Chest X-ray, PA view. Patient: 45 years old, sex M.
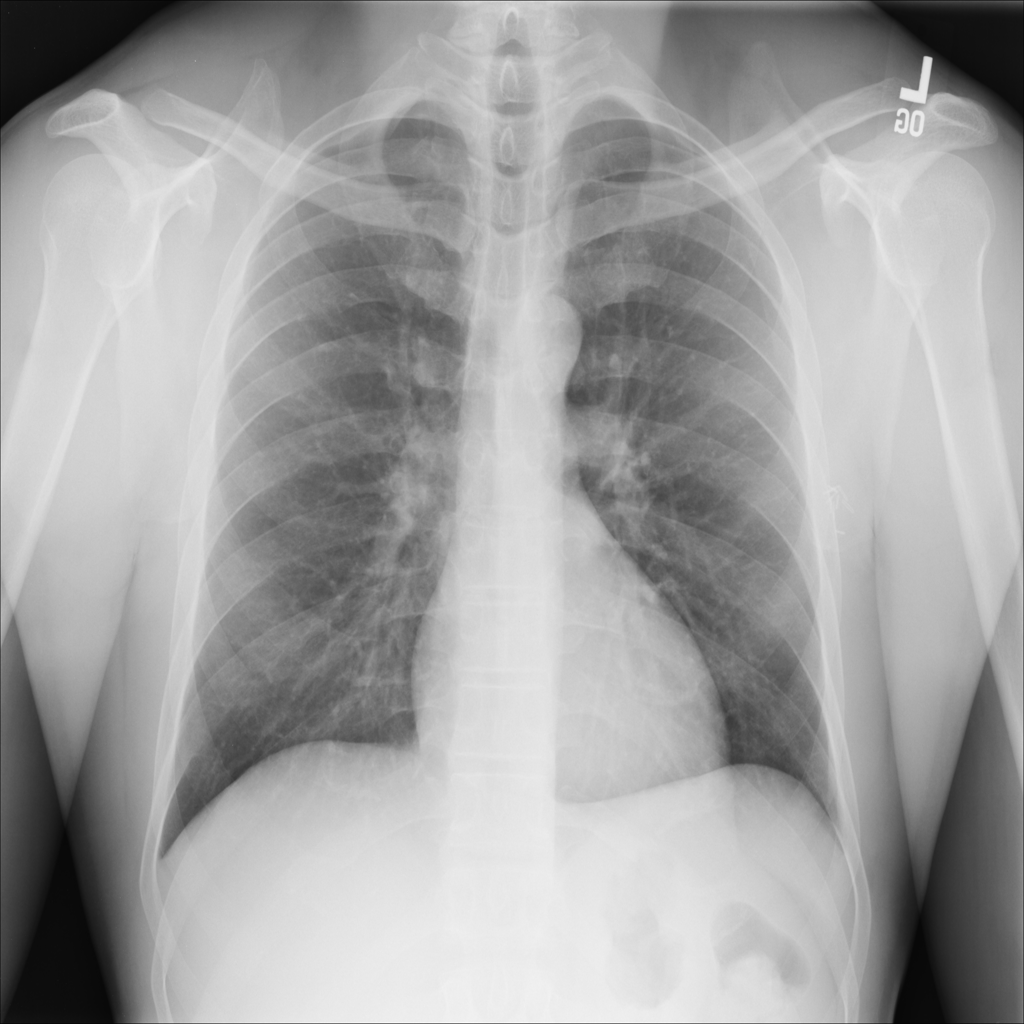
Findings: No Finding